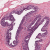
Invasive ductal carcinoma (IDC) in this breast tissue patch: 0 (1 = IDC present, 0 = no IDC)